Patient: sex F, age 63
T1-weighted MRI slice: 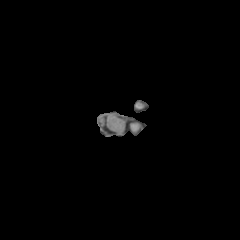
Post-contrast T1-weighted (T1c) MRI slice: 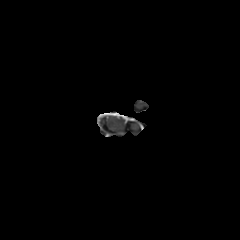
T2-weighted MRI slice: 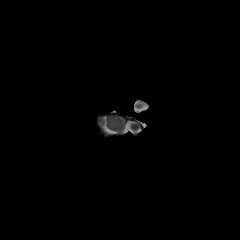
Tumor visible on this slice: yes
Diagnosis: Glioblastoma, IDH-wildtype
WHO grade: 4